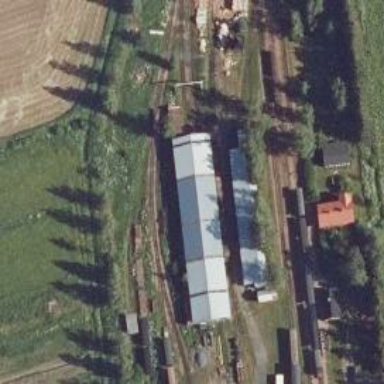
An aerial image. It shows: Narrow-gauge railway in yard setting.